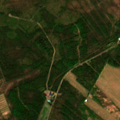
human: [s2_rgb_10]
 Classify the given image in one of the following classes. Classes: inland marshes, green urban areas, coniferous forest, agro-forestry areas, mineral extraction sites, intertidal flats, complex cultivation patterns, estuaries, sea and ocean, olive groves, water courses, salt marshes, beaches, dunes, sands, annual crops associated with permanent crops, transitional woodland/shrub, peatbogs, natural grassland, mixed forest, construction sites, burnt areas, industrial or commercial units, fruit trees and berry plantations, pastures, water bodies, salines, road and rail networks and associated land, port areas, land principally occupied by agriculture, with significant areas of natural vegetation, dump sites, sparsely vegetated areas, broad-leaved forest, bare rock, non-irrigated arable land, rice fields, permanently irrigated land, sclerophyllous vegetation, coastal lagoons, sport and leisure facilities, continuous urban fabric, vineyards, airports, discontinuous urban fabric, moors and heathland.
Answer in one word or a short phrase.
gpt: non-irrigated arable land, mixed forest, transitional woodland/shrub